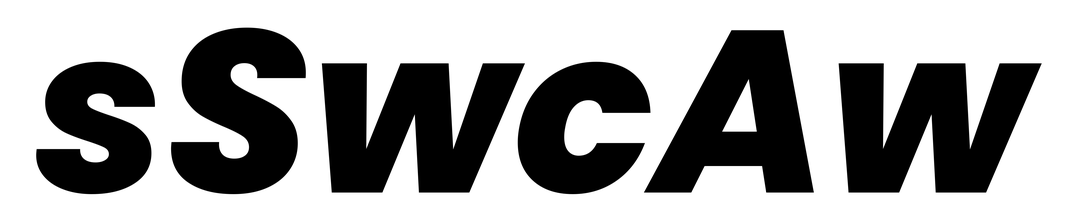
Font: Poppins-ExtraBoldItalic